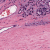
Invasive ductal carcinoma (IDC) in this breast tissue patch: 1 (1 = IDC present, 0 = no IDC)